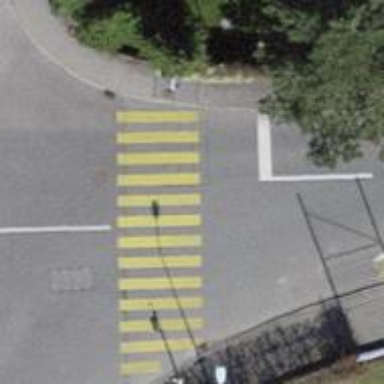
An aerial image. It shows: Crossing with traffic signals.